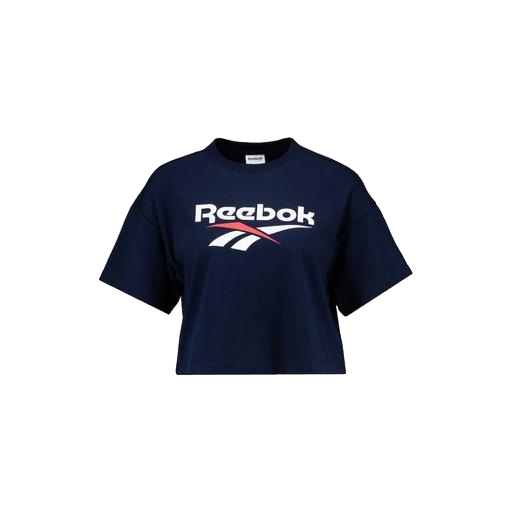
graphic tee, classic tee, crop tee, white background